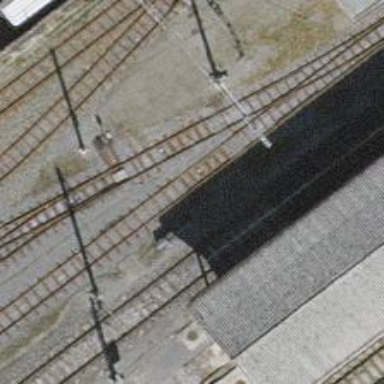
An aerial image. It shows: Narrow-gauge railway in service yard. The railway is electrified with contact line.